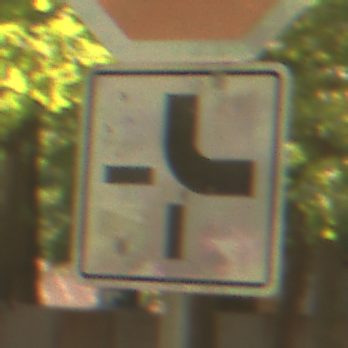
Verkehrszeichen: VerlaufVorfahrtsstrasse4
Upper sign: Stop
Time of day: Midday
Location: Outdoor (Nature)
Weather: PartlyCloudy
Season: NotSpecified
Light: Natural